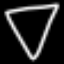
Label: diamond